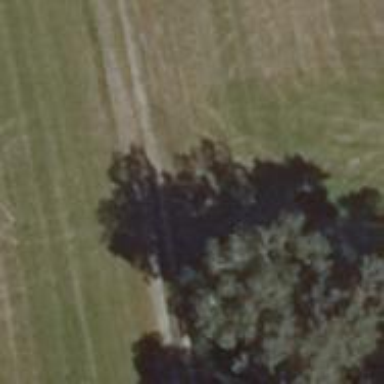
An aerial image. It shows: Track with very rough surface.